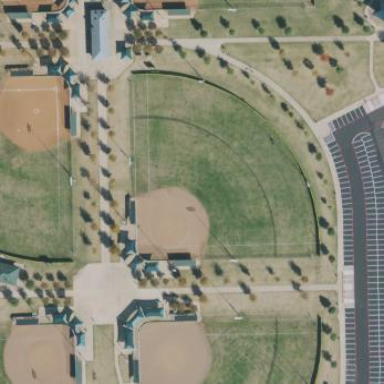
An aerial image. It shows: Softball pitch for leisure sports.